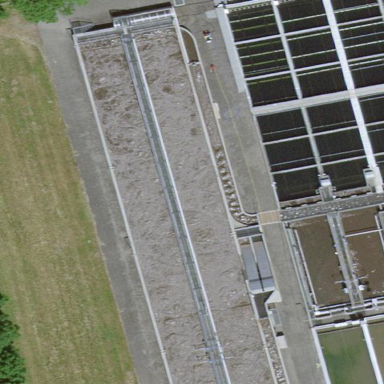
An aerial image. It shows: Body of wastewater.